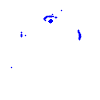
Particle: proton